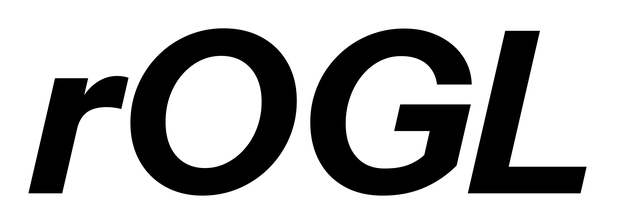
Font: InstrumentSans-Italic_Bold_Italic